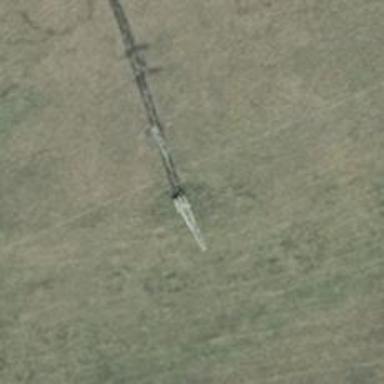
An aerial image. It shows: Power tower.